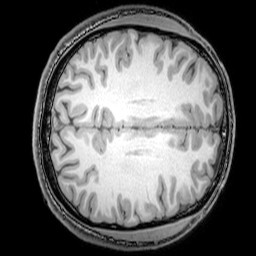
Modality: T1w
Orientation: axial
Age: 24
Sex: male
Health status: healthy
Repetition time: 0.081 s
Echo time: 0.037 s